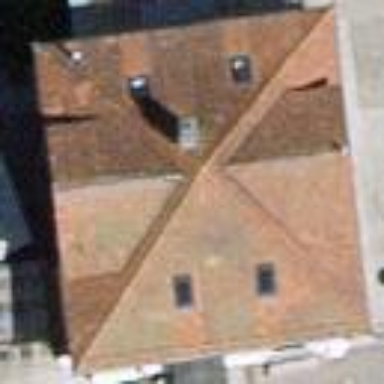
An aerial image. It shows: Building with hipped roof.